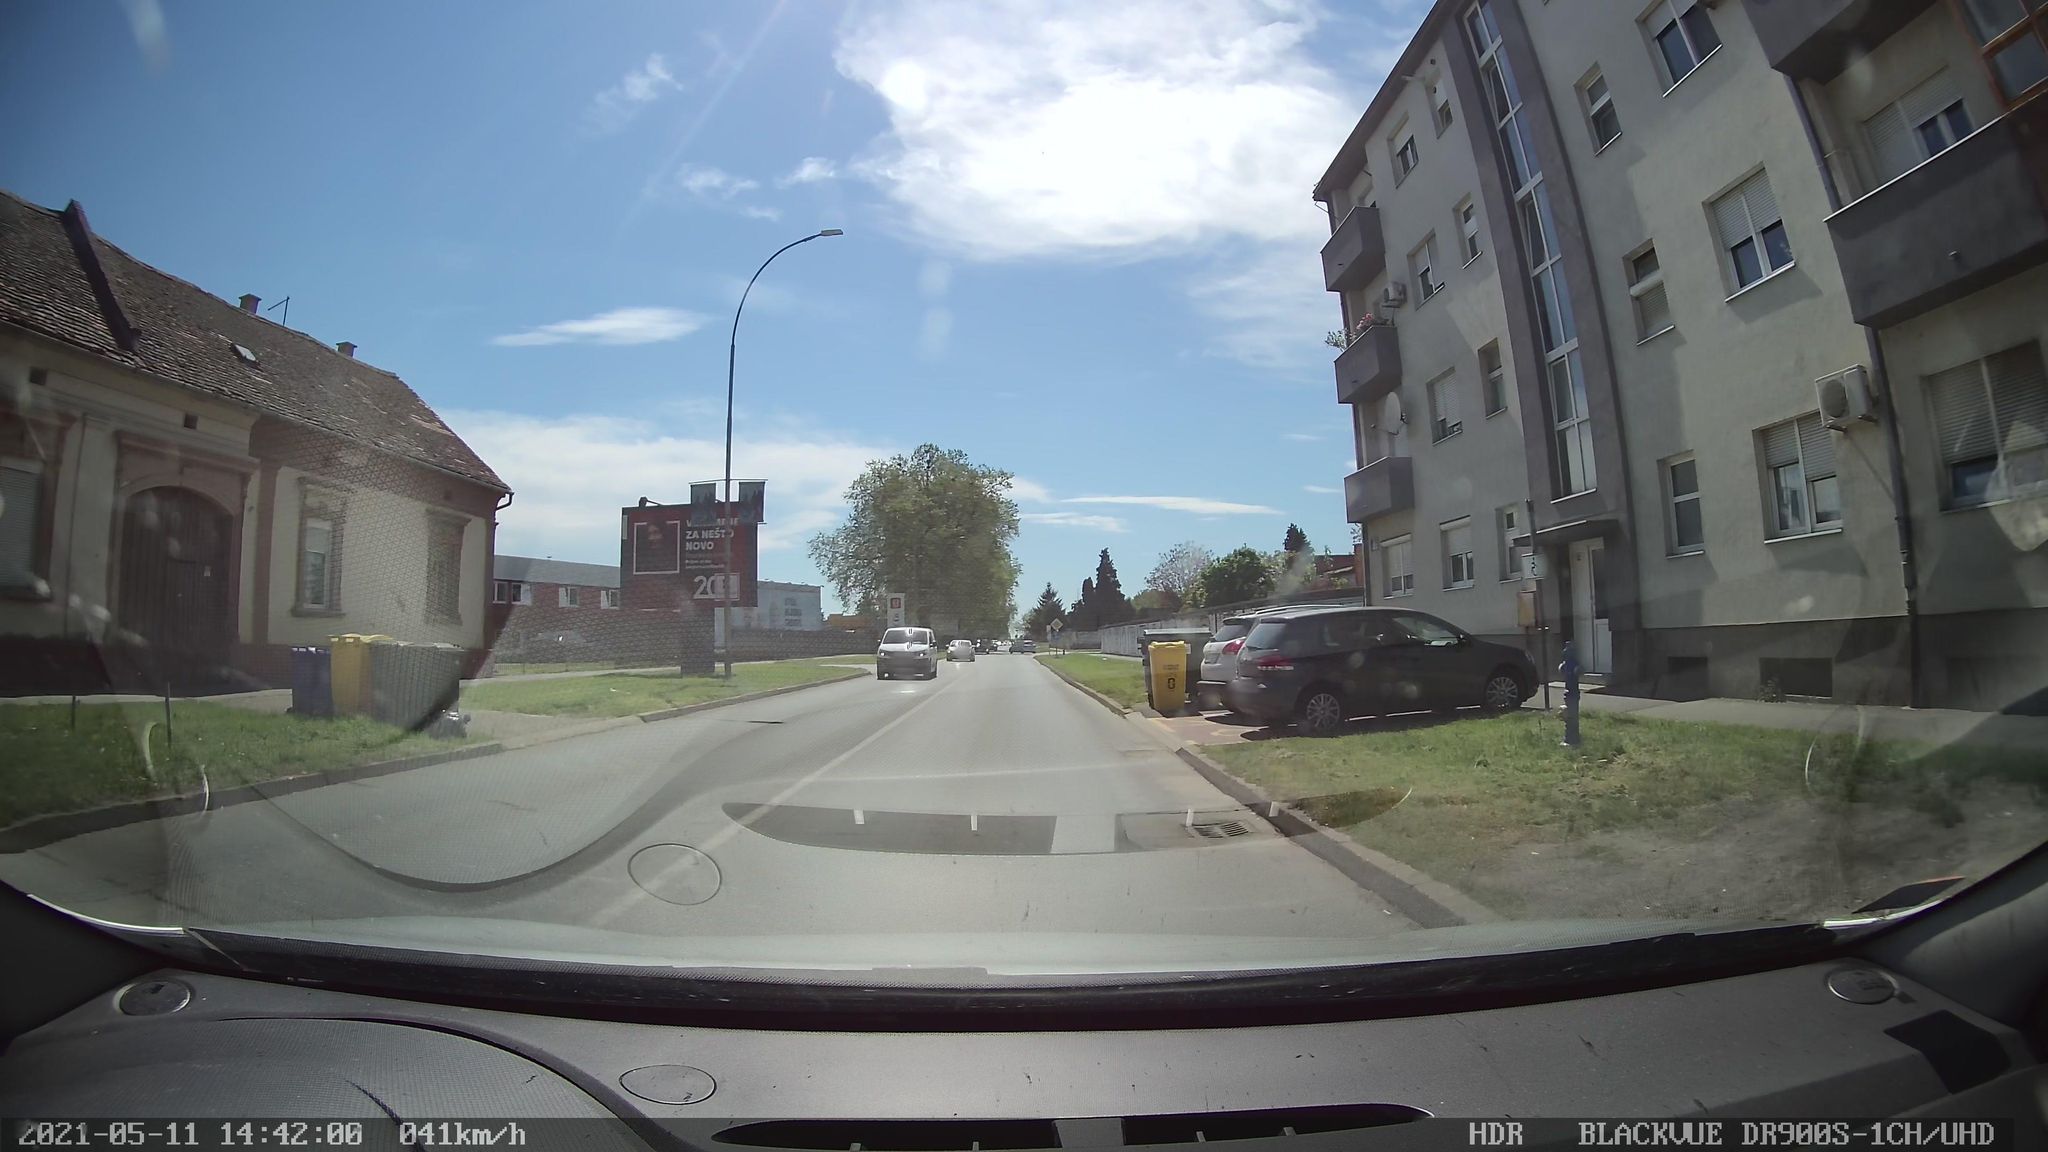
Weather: cloudy
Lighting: day
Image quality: good
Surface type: driving surface
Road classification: service, secondary
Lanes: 2
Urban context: dense urban cluster
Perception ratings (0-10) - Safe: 4.02, Lively: 6.84, Beautiful: 4.52, Boring: 4.76, Depressing: 2.14, Wealthy: 4.89